Question: '''
select DISTINCT first_name, last_name, picture, last_active, id_participante1, id_participante2, id_user, [message], dataHora from chat_b_users inner join utilizadores
on chat_b_users.id_participante2 = utilizadores.id_user
left join chat_talks on chat_b_users.id_chat = chat_talks.id_chat
where id_participante1 = 1
union all
select DISTINCT first_name, last_name, picture, last_active, id_participante1, id_participante2, id_user, [message], dataHora from chat_b_users inner join utilizadores
on chat_b_users.id_participante1 = utilizadores.id_user
left join chat_talks on chat_b_users.id_chat = chat_talks.id_chat
where id_participante2 = 1 order by last_active DESC
'''
how can i select a distinct value?
I need to return all this data even nulls but on of each user, how can i make this?

as you can see in the image, i've two chats from the same user, i only want one of each.
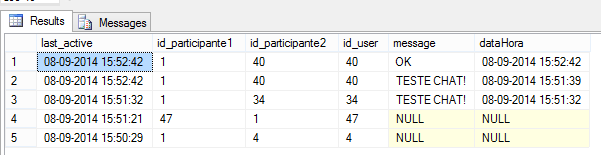
Answer: try this : add your column list(s) in place of in the code to identify which row you want to display.
'''
SELECT first_name, last_name, picture, last_active, id_participante1, id_participante2, id_user, [message], dataHora
(
select DISTINCT first_name, last_name, picture, last_active, id_participante1, id_participante2, id_user, [message], dataHora ,
ROW_NUMBER (PARTITION BY <add_yr_colist> ORDER BY Last_Avtive DESC) AS RNUM
from chat_b_users inner join utilizadores
on chat_b_users.id_participante2 = utilizadores.id_user
left join chat_talks on chat_b_users.id_chat = chat_talks.id_chat
where id_participante1 = 1 OR id_participante2 = 1
)TVC WHERE RNUM = 1
'''